Question: I am building an android transit app for real-time bus/train arrivals, I would also like to add directions for users using the google maps directions API.
My transportation agency (TriMet) uses interline / thru-route transfers. Interline transfers are transfers where the vehicle (bus, rail, etc) changes routes with passengers on board. Google Maps shows such transfers as:

My question: how does the google maps direction API implement interline transfers i.e. how do I know when the transfer is an interline transfer? Thanks.
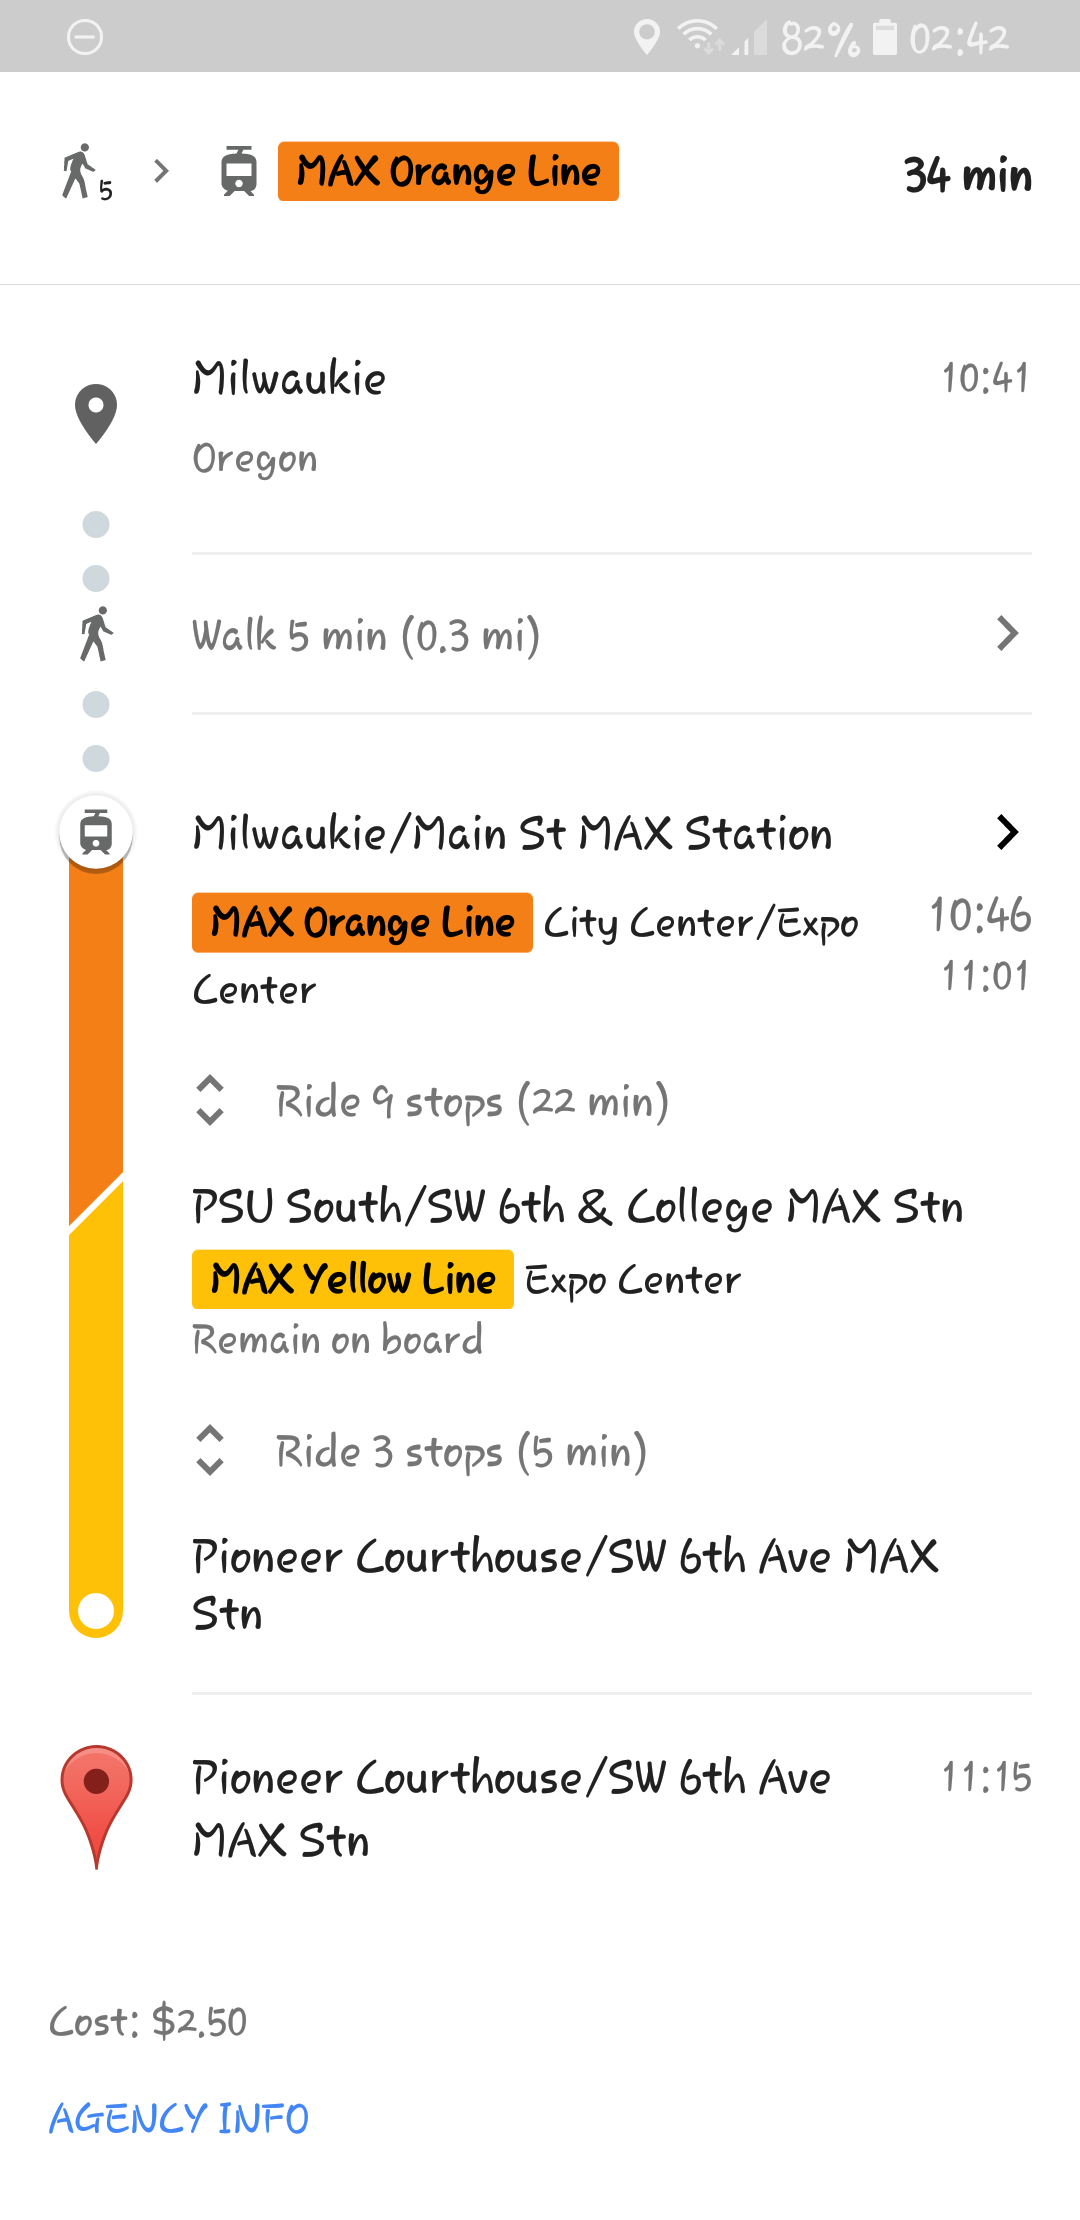
Answer: <URL>, but you are right too: its not easy to get desired data from it.
Anyway, you can use some "dirty" workaround:
make Google Maps <URL> request like
<URL>
get JSON response and analyze it: if route has several steps and
- there is no 'WALKING' (and/or other) step between 'TRANSIT' 'step[i]' and 'step[i+1]';- 'end_location' 'lat', 'lng' and 'name' tags of 'step[i]' equals to 'start_location' 'lat', 'lng' and 'name' of 'step[i+1]';- 'arrival_time' tag of 'step[i]' is around (1-2 minutes differs with) 'departure_time' tag of 'step[i+1]';- 'line' -> 'agencies' -> 'name' (and others, like 'phone') tag of 'step[i]' equals to corresponding tags of 'step[i+1]';- 'line' -> 'vehicle' -> 'name'& 'type' for 'step[i]' equals to corresponding tags 'step[i+1]';- may be something others attributes equals (or approximately equals for time) for 'step[i]' and 'step[i+1]';
its highly likely that there is interline transfer between 'step[i]' and 'step[i+1]' on Google Maps Directions API route.